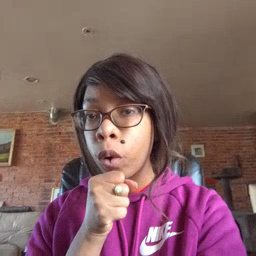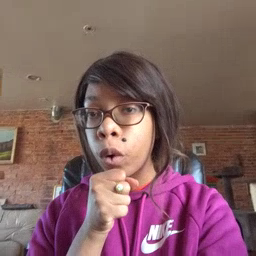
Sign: orange